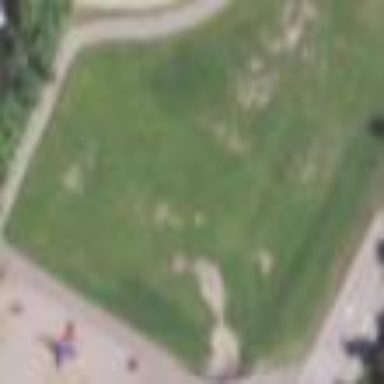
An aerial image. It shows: Baseball pitch for leisure land.